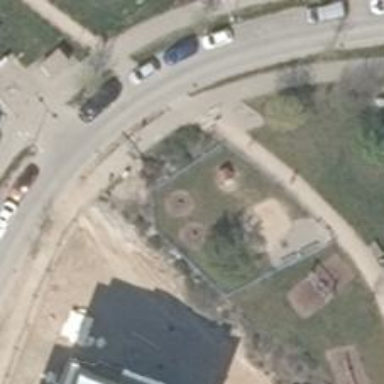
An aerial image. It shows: Playground is depicted in the image.